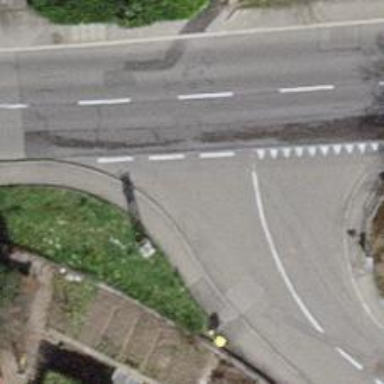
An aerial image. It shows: Post box.